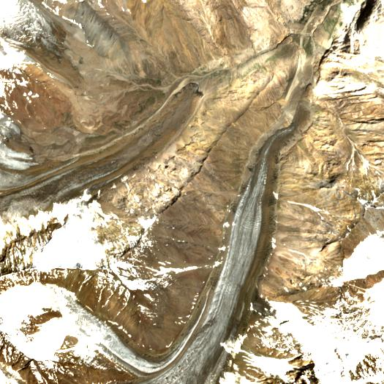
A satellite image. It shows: Majestic glacier in the distance.